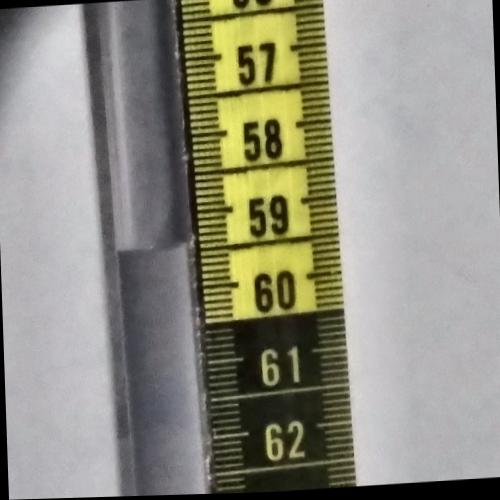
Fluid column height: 59.4 cm